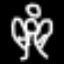
Label: angel